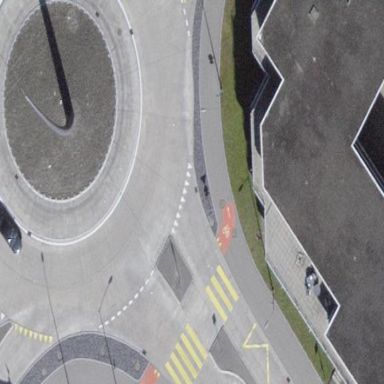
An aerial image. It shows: Primary highway with asphalt surface leading to roundabout.